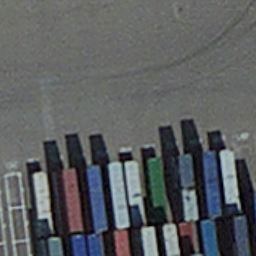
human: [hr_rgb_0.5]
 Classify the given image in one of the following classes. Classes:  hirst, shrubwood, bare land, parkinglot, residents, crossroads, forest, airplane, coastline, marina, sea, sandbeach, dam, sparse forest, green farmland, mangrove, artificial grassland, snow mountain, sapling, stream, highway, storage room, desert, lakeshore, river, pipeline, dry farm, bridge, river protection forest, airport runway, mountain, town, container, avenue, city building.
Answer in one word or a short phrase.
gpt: container